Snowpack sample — Loveland Pass, Silver Plume, Colorado, USA (12/14/25, 10:50 AM MST)
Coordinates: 39.664, -105.882
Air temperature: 36 °F
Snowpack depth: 67 cm
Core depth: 20 cm
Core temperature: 46.4 °F
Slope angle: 6°, slope face: 326°
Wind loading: low
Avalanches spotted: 0
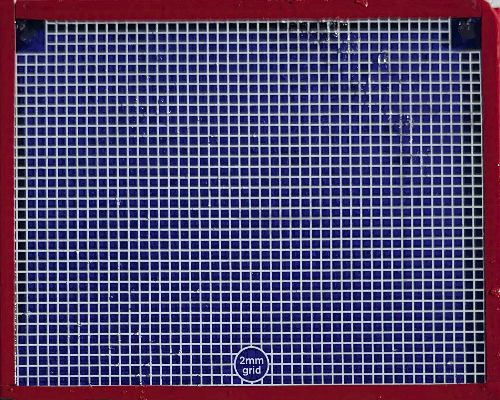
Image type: profile
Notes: No avalanches spotted, very late start to the season with minimal snowpack